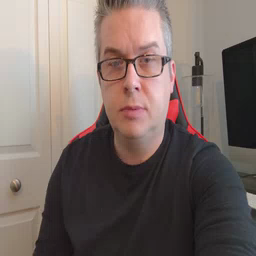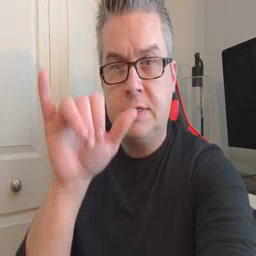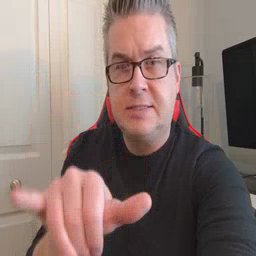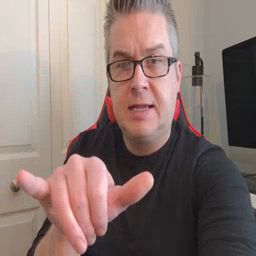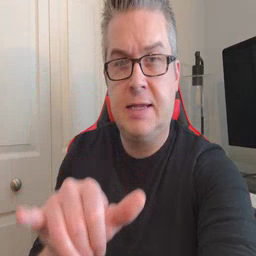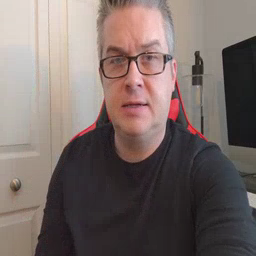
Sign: stay